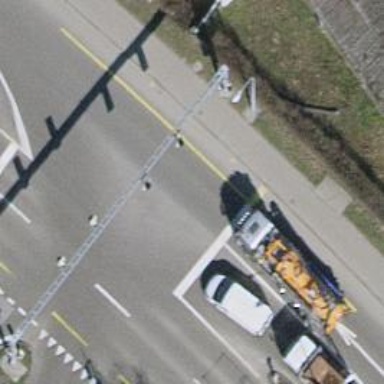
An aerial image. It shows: Road with traffic signals controlling the flow of traffic.